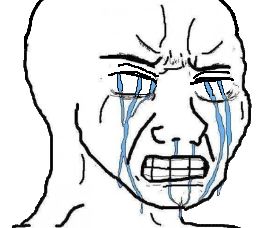
Label: 5_Crying_Wojak